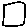
Label: square